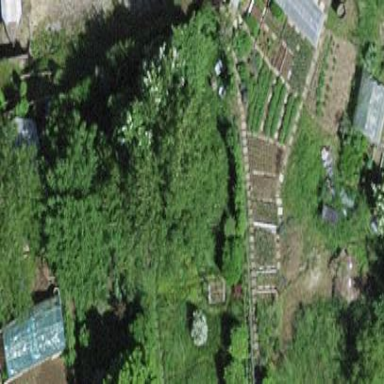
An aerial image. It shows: Area designated for allotments.